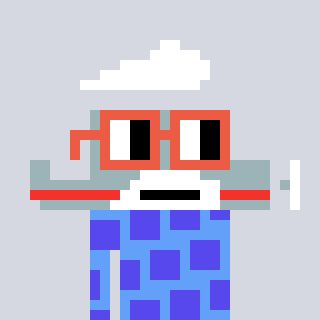
a pixel art character with square orange glasses, a plane-shaped head and a blue-colored body on a cool background